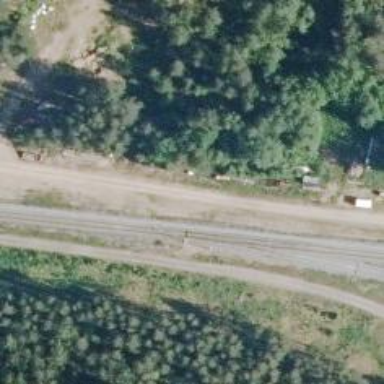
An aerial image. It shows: Site related to the railway.